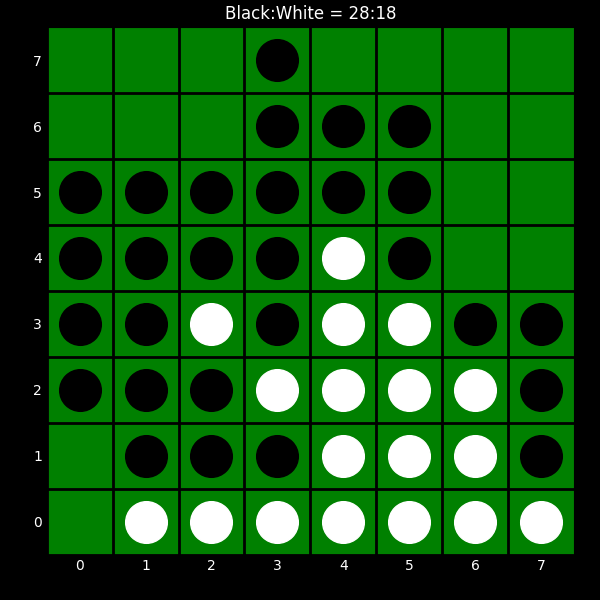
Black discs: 28
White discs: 18